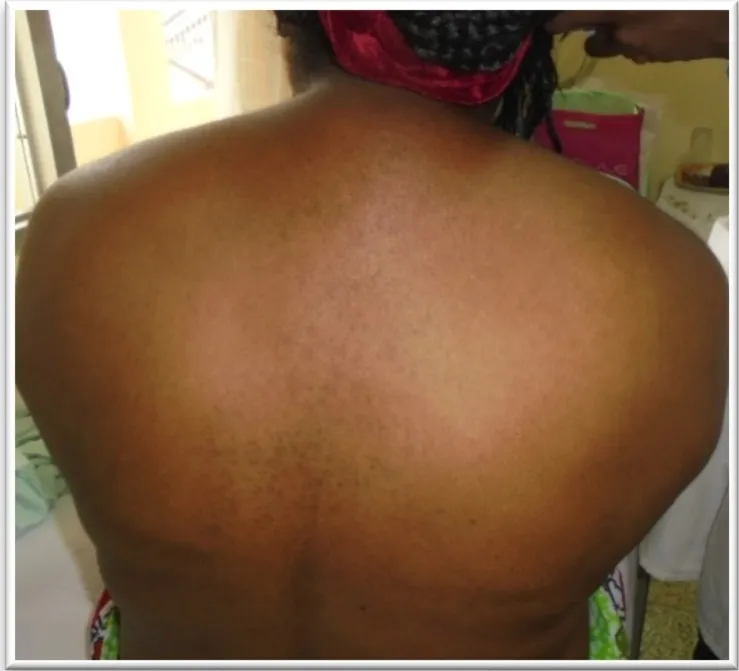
Buffalo hump (case 6).
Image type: medical_photograph (skin_photograph)